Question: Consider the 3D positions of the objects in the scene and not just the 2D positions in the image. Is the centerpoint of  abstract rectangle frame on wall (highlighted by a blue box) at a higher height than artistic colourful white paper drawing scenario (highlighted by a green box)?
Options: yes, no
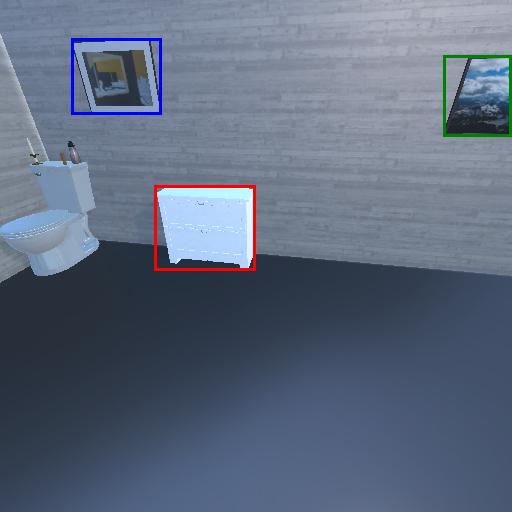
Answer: yes